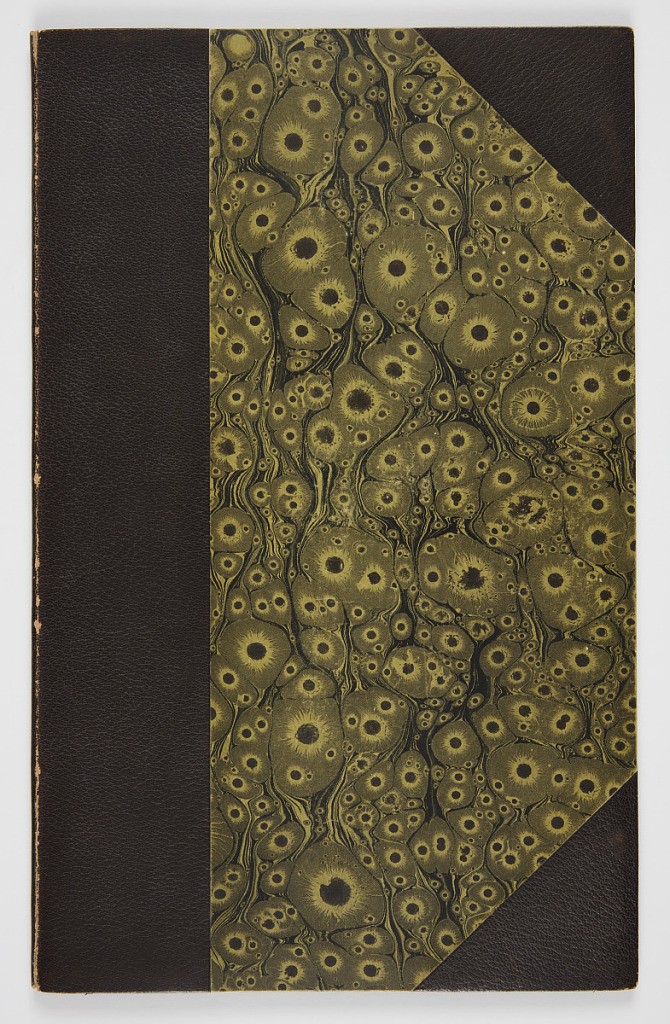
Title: Album of Prints: Premier Essai de Papilloneries Humaines and Mes petits bouquets dédiés à Madame La Duchesse de Chevreuse by Charles-Germain de Saint-Aubin
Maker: Charles-Germain de Saint-Aubin, French, 1721–1786
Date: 1740-1768
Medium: Bound volume of etchings on laid paper
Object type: Album
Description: Bound volume of prints, in two suites, featuring 8 prints of butterflies acting like humans and 5 flower prints. The Papilloneries Humaines is composed of two volumes of six prints each; the first set is horizontal, the second vertical. This album only contains two of the six prints from the second suite. The Bouquet of Flowers dedicated to the Duchess of Chevreuse is missing several plates.

Half leather binding with marbled boards, spine lettered in gold ‘ CHARLES GERMAIN DE SAINT AUBIN', and marbled endpapers. Binding signed, with binder's stamp ‘CANAPE' on upper right margin, recto of first flyleaf of upper cover.